Question: I am making a map editor for a game I am working on. There is a JPanel in the JScrollPane that displays the map to be edited. What I would like to do is make it that when the user is holding down the Spacebar and dragging their mouse in the JPanel, the JScrollPanel will scroll along with the dragging. Here is what I have so far:
'''
panelMapPanel.addMouseMotionListener(new MouseMotionListener(){
@Override
public void mouseDragged(MouseEvent e) {
//Gets difference in distance x and y from last time this listener was called
int deltaX = mouseX - e.getX();
int deltaY = mouseY - e.getY();
mouseX = e.getX();
mouseY = e.getY();
if(spacePressed){
//Scroll the scrollpane according to the distance travelled
scrollPane.getVerticalScrollBar().setValue(scrollPane.getVerticalScrollBar().getValue() + deltaY);
scrollPane.getHorizontalScrollBar().setValue(scrollPane.getHorizontalScrollBar().getValue() + deltaX);
}
}
});
'''
Currently it works but the scrolling is not smooth at all. Moving the mouse a lot at a time is fine but doing small drags makes the scrollpane go berserk.
Any ideas how to improve this?
For those who enjoy a visual to help, here is the editor:

- 'scrollPane.getViewport().setViewPosition(new Point(scrollPane.getViewport().getViewPosition().x + deltaX, scrollPane.getViewport().getViewPosition().y + deltaY));'- -
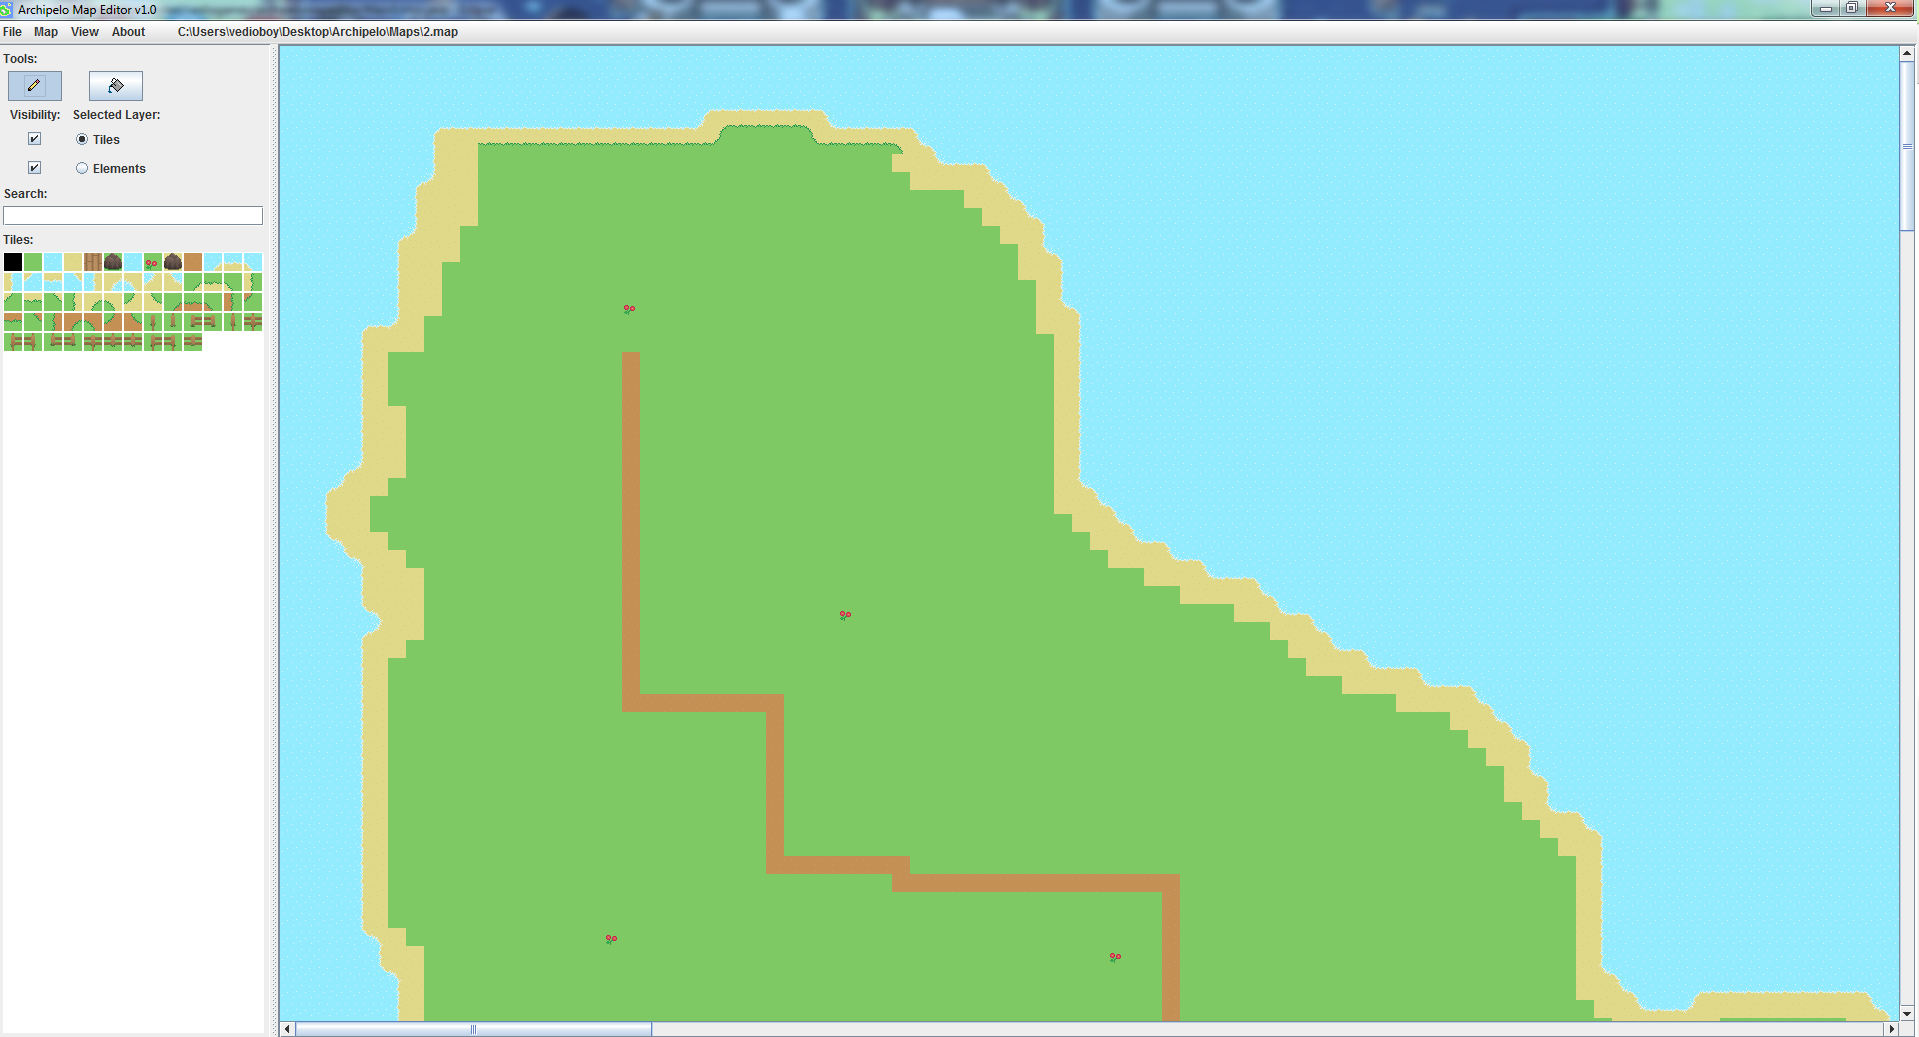
Answer: Okay, that ended up been much simpler then I though it would be...
First, don't mess with the 'JViewport', instead, use 'JComponent#scrollRectToVisible' directly on the component which is acting as the contents of the 'JScrollPane', onto which the 'MouseListener' should be attached.
The following example simply calculates the difference between the point at which the user clicked and the amount they have dragged. It then applies this delta to the 'JViewport''s 'viewRect' and uses 'JComponent#scrollRectToVisible' to update the viewable area, simple :)

'''
public class Test {
public static void main(String[] args) {
new Test();
}
public Test() {
EventQueue.invokeLater(new Runnable() {
@Override
public void run() {
try {
UIManager.setLookAndFeel(UIManager.getSystemLookAndFeelClassName());
} catch (ClassNotFoundException | InstantiationException | IllegalAccessException | UnsupportedLookAndFeelException ex) {
ex.printStackTrace();
}
JFrame frame = new JFrame("Testing");
frame.setDefaultCloseOperation(JFrame.EXIT_ON_CLOSE);
frame.add(new TestPane());
frame.pack();
frame.setLocationRelativeTo(null);
frame.setVisible(true);
}
});
}
public class TestPane extends JPanel {
private JLabel map;
public TestPane() {
setLayout(new BorderLayout());
try {
map = new JLabel(new ImageIcon(ImageIO.read(new File("c:/treasuremap.jpg"))));
map.setAutoscrolls(true);
add(new JScrollPane(map));
MouseAdapter ma = new MouseAdapter() {
private Point origin;
@Override
public void mousePressed(MouseEvent e) {
origin = new Point(e.getPoint());
}
@Override
public void mouseReleased(MouseEvent e) {
}
@Override
public void mouseDragged(MouseEvent e) {
if (origin != null) {
JViewport viewPort = (JViewport) SwingUtilities.getAncestorOfClass(JViewport.class, map);
if (viewPort != null) {
int deltaX = origin.x - e.getX();
int deltaY = origin.y - e.getY();
Rectangle view = viewPort.getViewRect();
view.x += deltaX;
view.y += deltaY;
map.scrollRectToVisible(view);
}
}
}
};
map.addMouseListener(ma);
map.addMouseMotionListener(ma);
} catch (IOException ex) {
ex.printStackTrace();
}
}
@Override
public Dimension getPreferredSize() {
return new Dimension(200, 200);
}
}
}
'''